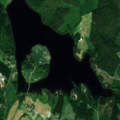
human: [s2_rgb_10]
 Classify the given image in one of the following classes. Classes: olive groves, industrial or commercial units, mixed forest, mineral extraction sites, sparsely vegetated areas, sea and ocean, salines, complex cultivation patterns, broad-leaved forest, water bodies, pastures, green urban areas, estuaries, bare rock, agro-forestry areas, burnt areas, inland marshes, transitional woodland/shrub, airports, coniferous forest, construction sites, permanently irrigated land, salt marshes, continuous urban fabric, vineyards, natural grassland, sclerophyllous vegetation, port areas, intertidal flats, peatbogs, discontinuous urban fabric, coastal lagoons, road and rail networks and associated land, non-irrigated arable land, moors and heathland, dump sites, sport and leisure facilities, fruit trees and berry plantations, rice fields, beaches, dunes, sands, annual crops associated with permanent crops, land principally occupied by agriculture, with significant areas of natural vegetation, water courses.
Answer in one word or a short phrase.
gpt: land principally occupied by agriculture, with significant areas of natural vegetation, coniferous forest, mixed forest, water bodies